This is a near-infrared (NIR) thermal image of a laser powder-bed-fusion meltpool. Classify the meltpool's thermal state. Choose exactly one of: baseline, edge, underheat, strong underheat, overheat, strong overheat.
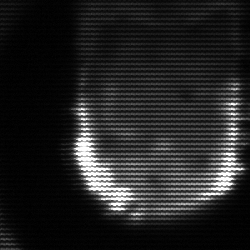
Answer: baseline